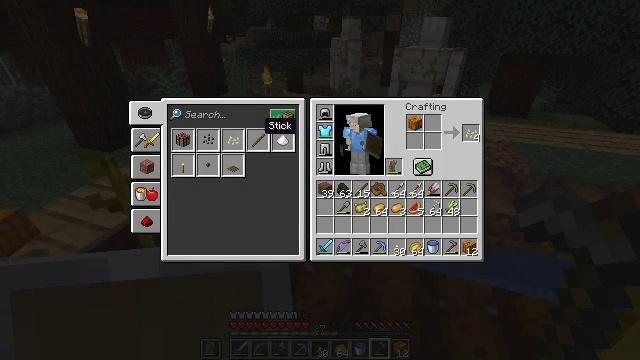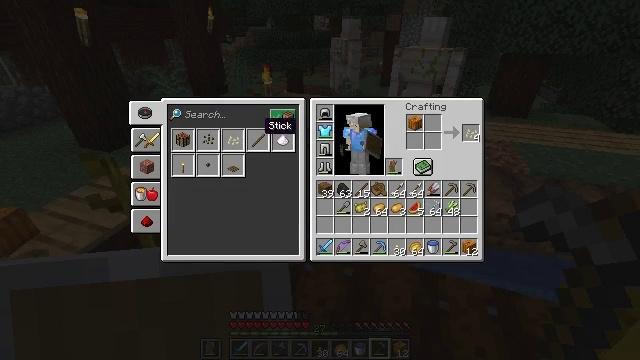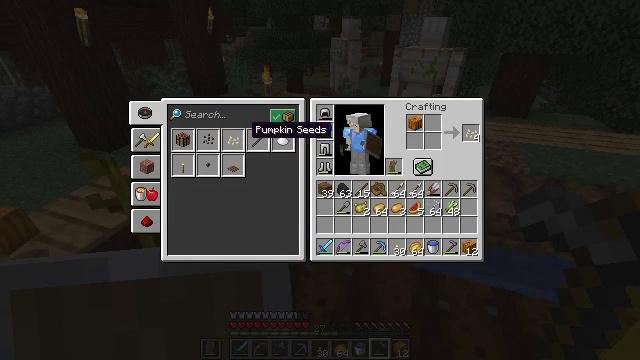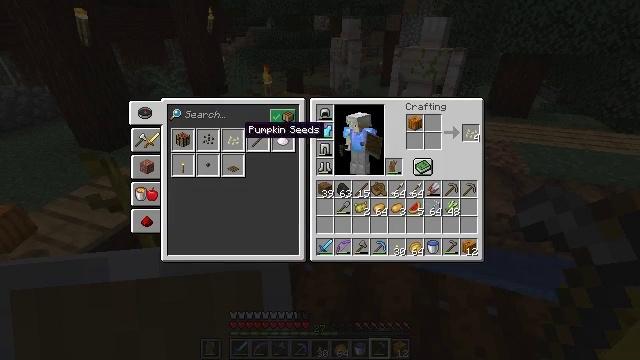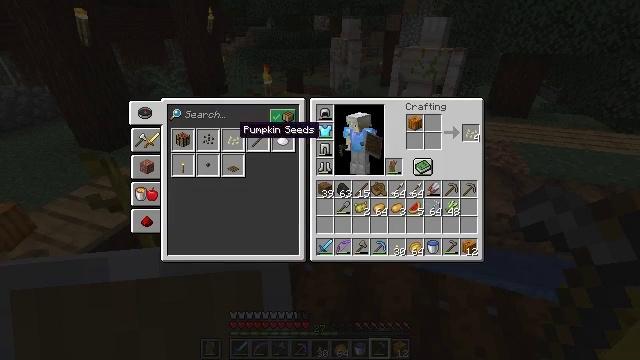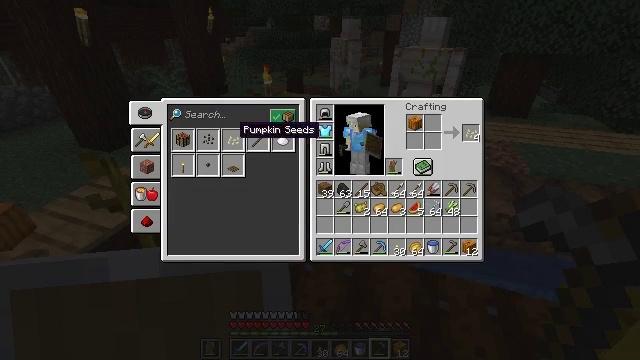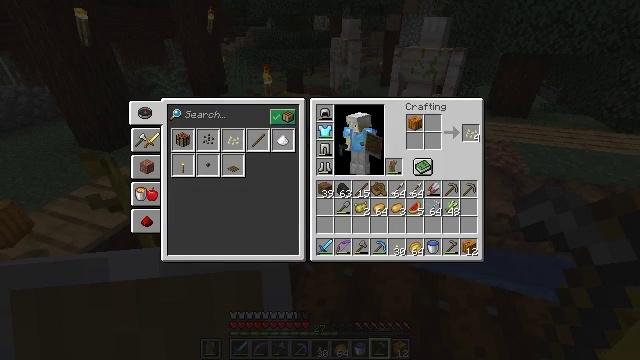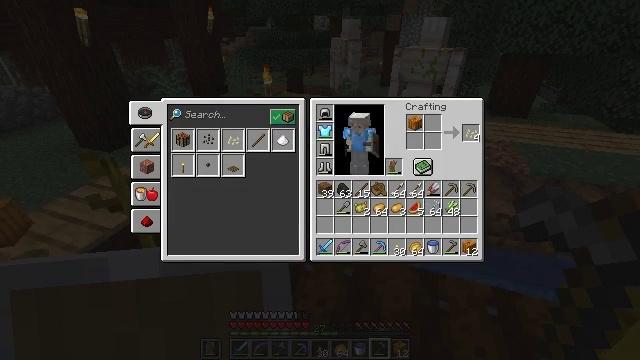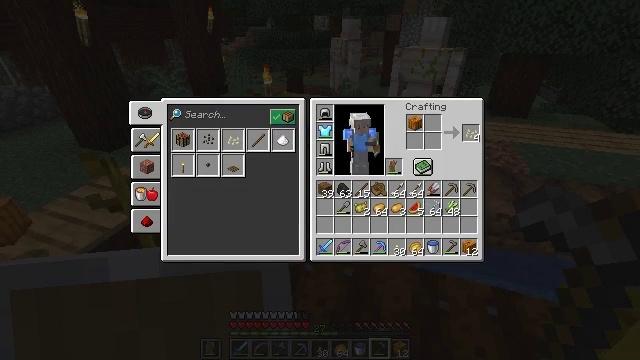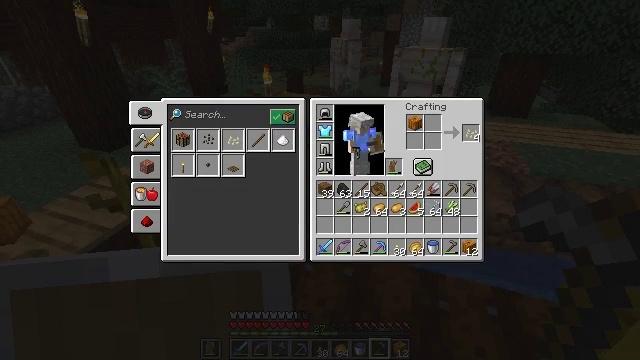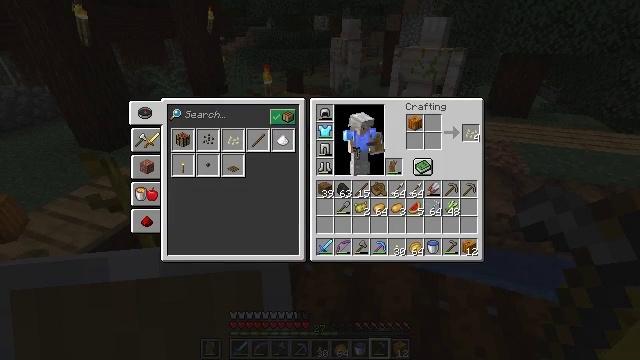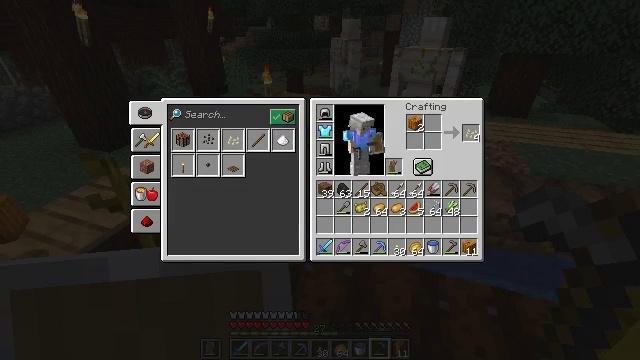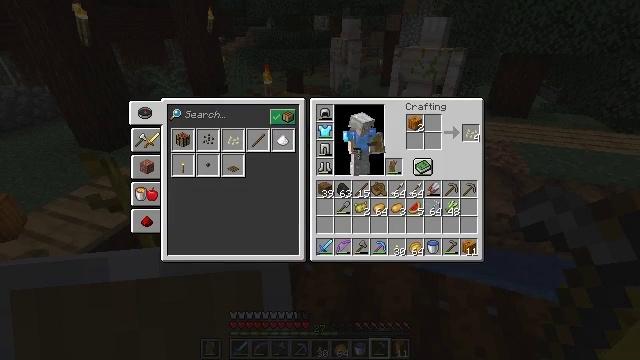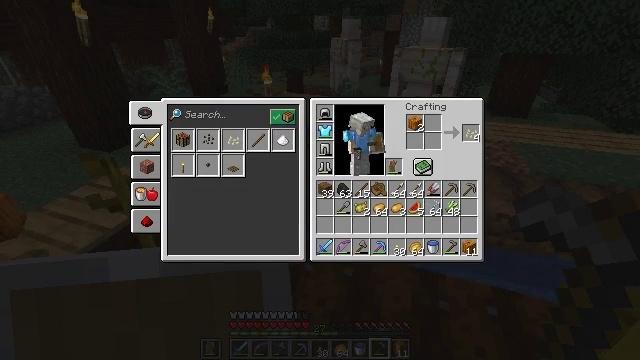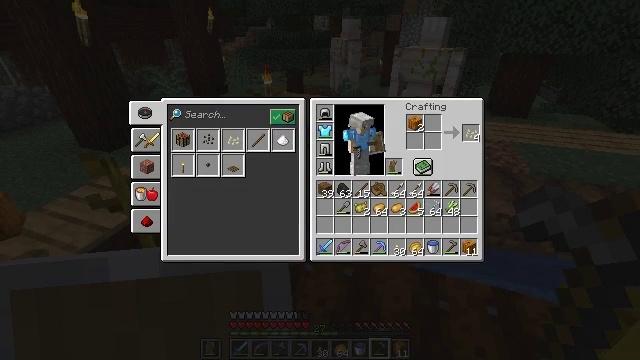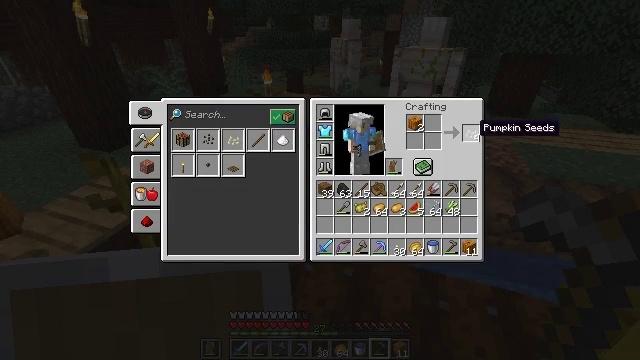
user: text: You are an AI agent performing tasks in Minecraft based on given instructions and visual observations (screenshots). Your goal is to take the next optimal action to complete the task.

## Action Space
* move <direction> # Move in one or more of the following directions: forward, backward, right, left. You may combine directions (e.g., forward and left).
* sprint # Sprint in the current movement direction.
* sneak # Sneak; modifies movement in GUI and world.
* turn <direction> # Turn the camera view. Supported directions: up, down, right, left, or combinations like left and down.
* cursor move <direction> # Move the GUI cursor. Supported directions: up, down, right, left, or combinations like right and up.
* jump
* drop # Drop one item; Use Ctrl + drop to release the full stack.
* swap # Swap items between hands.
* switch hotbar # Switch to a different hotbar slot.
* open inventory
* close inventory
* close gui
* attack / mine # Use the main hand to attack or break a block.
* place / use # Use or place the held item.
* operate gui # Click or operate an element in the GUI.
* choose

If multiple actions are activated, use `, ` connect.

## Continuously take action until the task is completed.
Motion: motion action
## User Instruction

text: Obtain pumpkin seeds from a pumpkin.
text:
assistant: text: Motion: no_op
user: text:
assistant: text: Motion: cursor move left
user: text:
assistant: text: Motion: cursor move left
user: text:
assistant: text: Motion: no_op
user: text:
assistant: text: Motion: operate gui
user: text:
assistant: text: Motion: cursor move right, operate gui
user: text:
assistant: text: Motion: cursor move right and down
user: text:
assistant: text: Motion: cursor move right
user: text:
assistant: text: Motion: no_op
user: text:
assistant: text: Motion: cursor move right
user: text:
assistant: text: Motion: cursor move right
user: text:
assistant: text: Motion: no_op
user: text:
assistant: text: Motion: cursor move up
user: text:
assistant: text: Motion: cursor move up
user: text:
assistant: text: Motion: sneak
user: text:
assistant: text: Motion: sneak
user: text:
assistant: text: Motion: sneak, operate gui
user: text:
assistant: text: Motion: sneak, cursor move down
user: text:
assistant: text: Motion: cursor move right and down
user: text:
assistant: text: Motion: cursor move down
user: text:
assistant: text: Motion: cursor move left
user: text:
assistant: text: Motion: no_op
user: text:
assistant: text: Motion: sneak